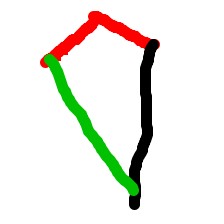
Shape: kite